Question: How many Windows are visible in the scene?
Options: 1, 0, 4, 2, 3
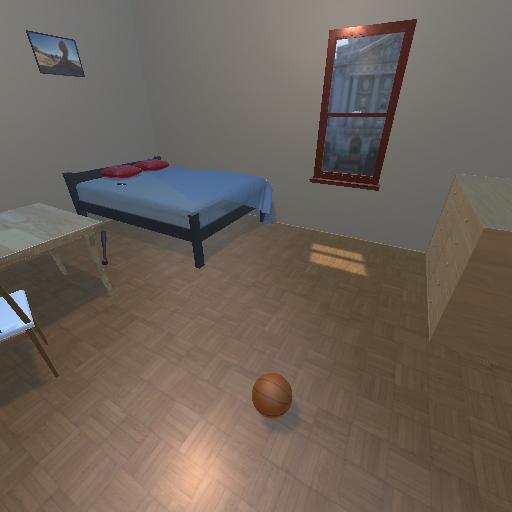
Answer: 1